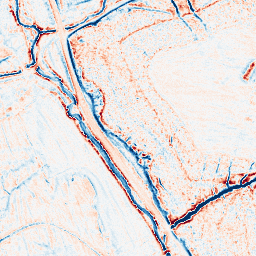
Category: edge_preserving
Decomposition family: anisotropic_diffusion
Decomposition parameters: iterations: 20
kappa: 10
gamma: 0.1
Upsampling method: edge_directed
Upsampling parameters: scale: 4
Upsampling scale: 4